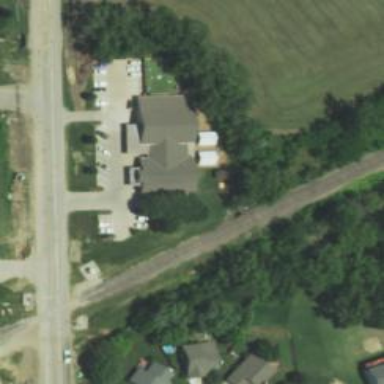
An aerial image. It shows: Veterinary facility.